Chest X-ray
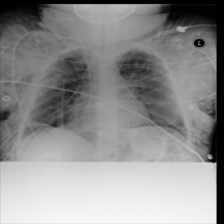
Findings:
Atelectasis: negative
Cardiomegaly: negative
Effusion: negative
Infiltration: negative
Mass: negative
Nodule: negative
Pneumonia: negative
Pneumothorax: negative
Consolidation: negative
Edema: negative
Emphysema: positive
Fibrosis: negative
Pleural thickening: negative
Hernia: negative